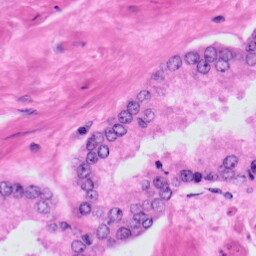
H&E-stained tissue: Prostate